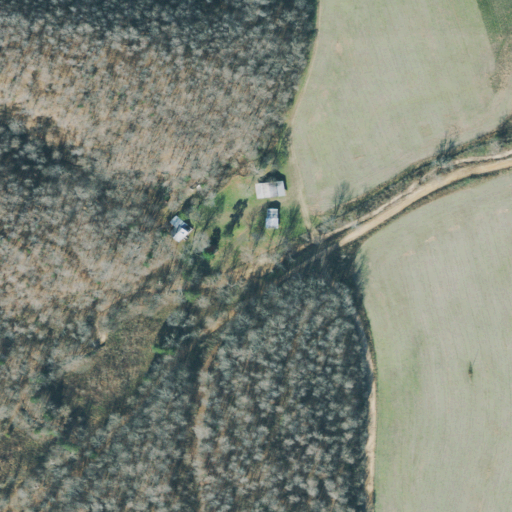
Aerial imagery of valley in Tennessee named Sawyer Hollow containing deciduous forest, cultivated crops, open development, pasture, and low intensity development